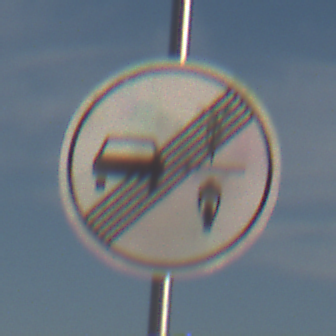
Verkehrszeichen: EndeVerbotUeberholenEinspurigeFahrzeuge
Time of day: MorningAfternoon
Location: Outdoor (Nature)
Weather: PartlyCloudy
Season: NotSpecified
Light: Natural